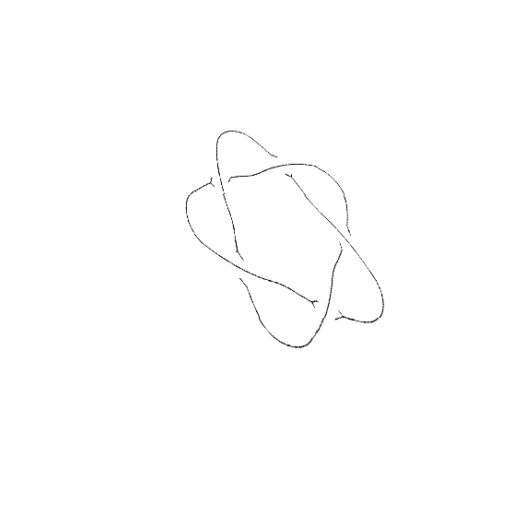
Crossing number: 5